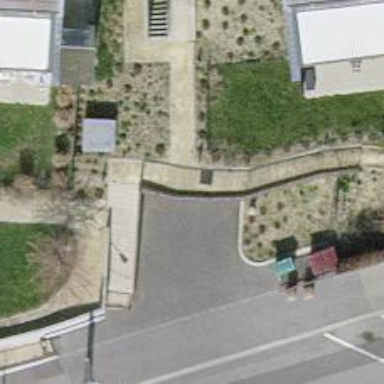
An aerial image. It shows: Parking entrance.